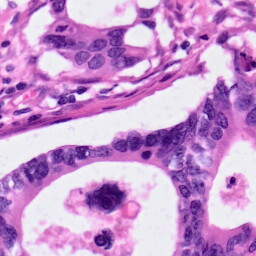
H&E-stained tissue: Pancreatic